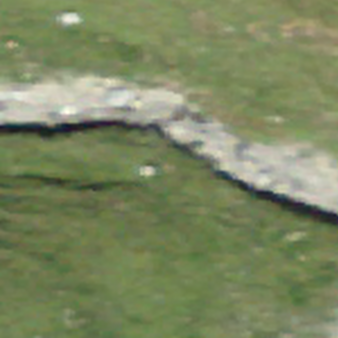
Label: other